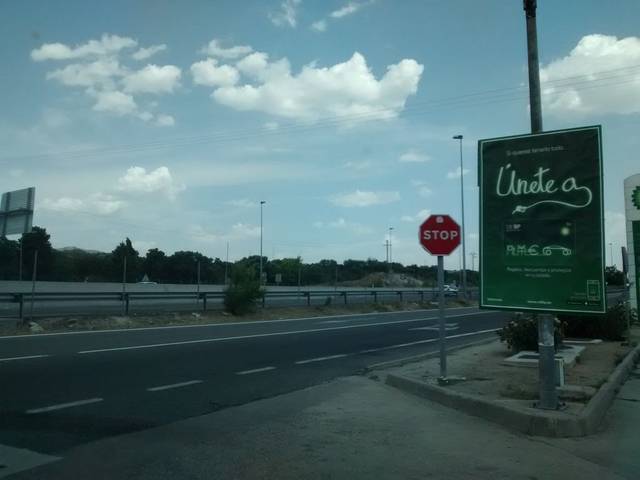
Region: Spain
Coordinates: 40.625, -3.993